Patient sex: M
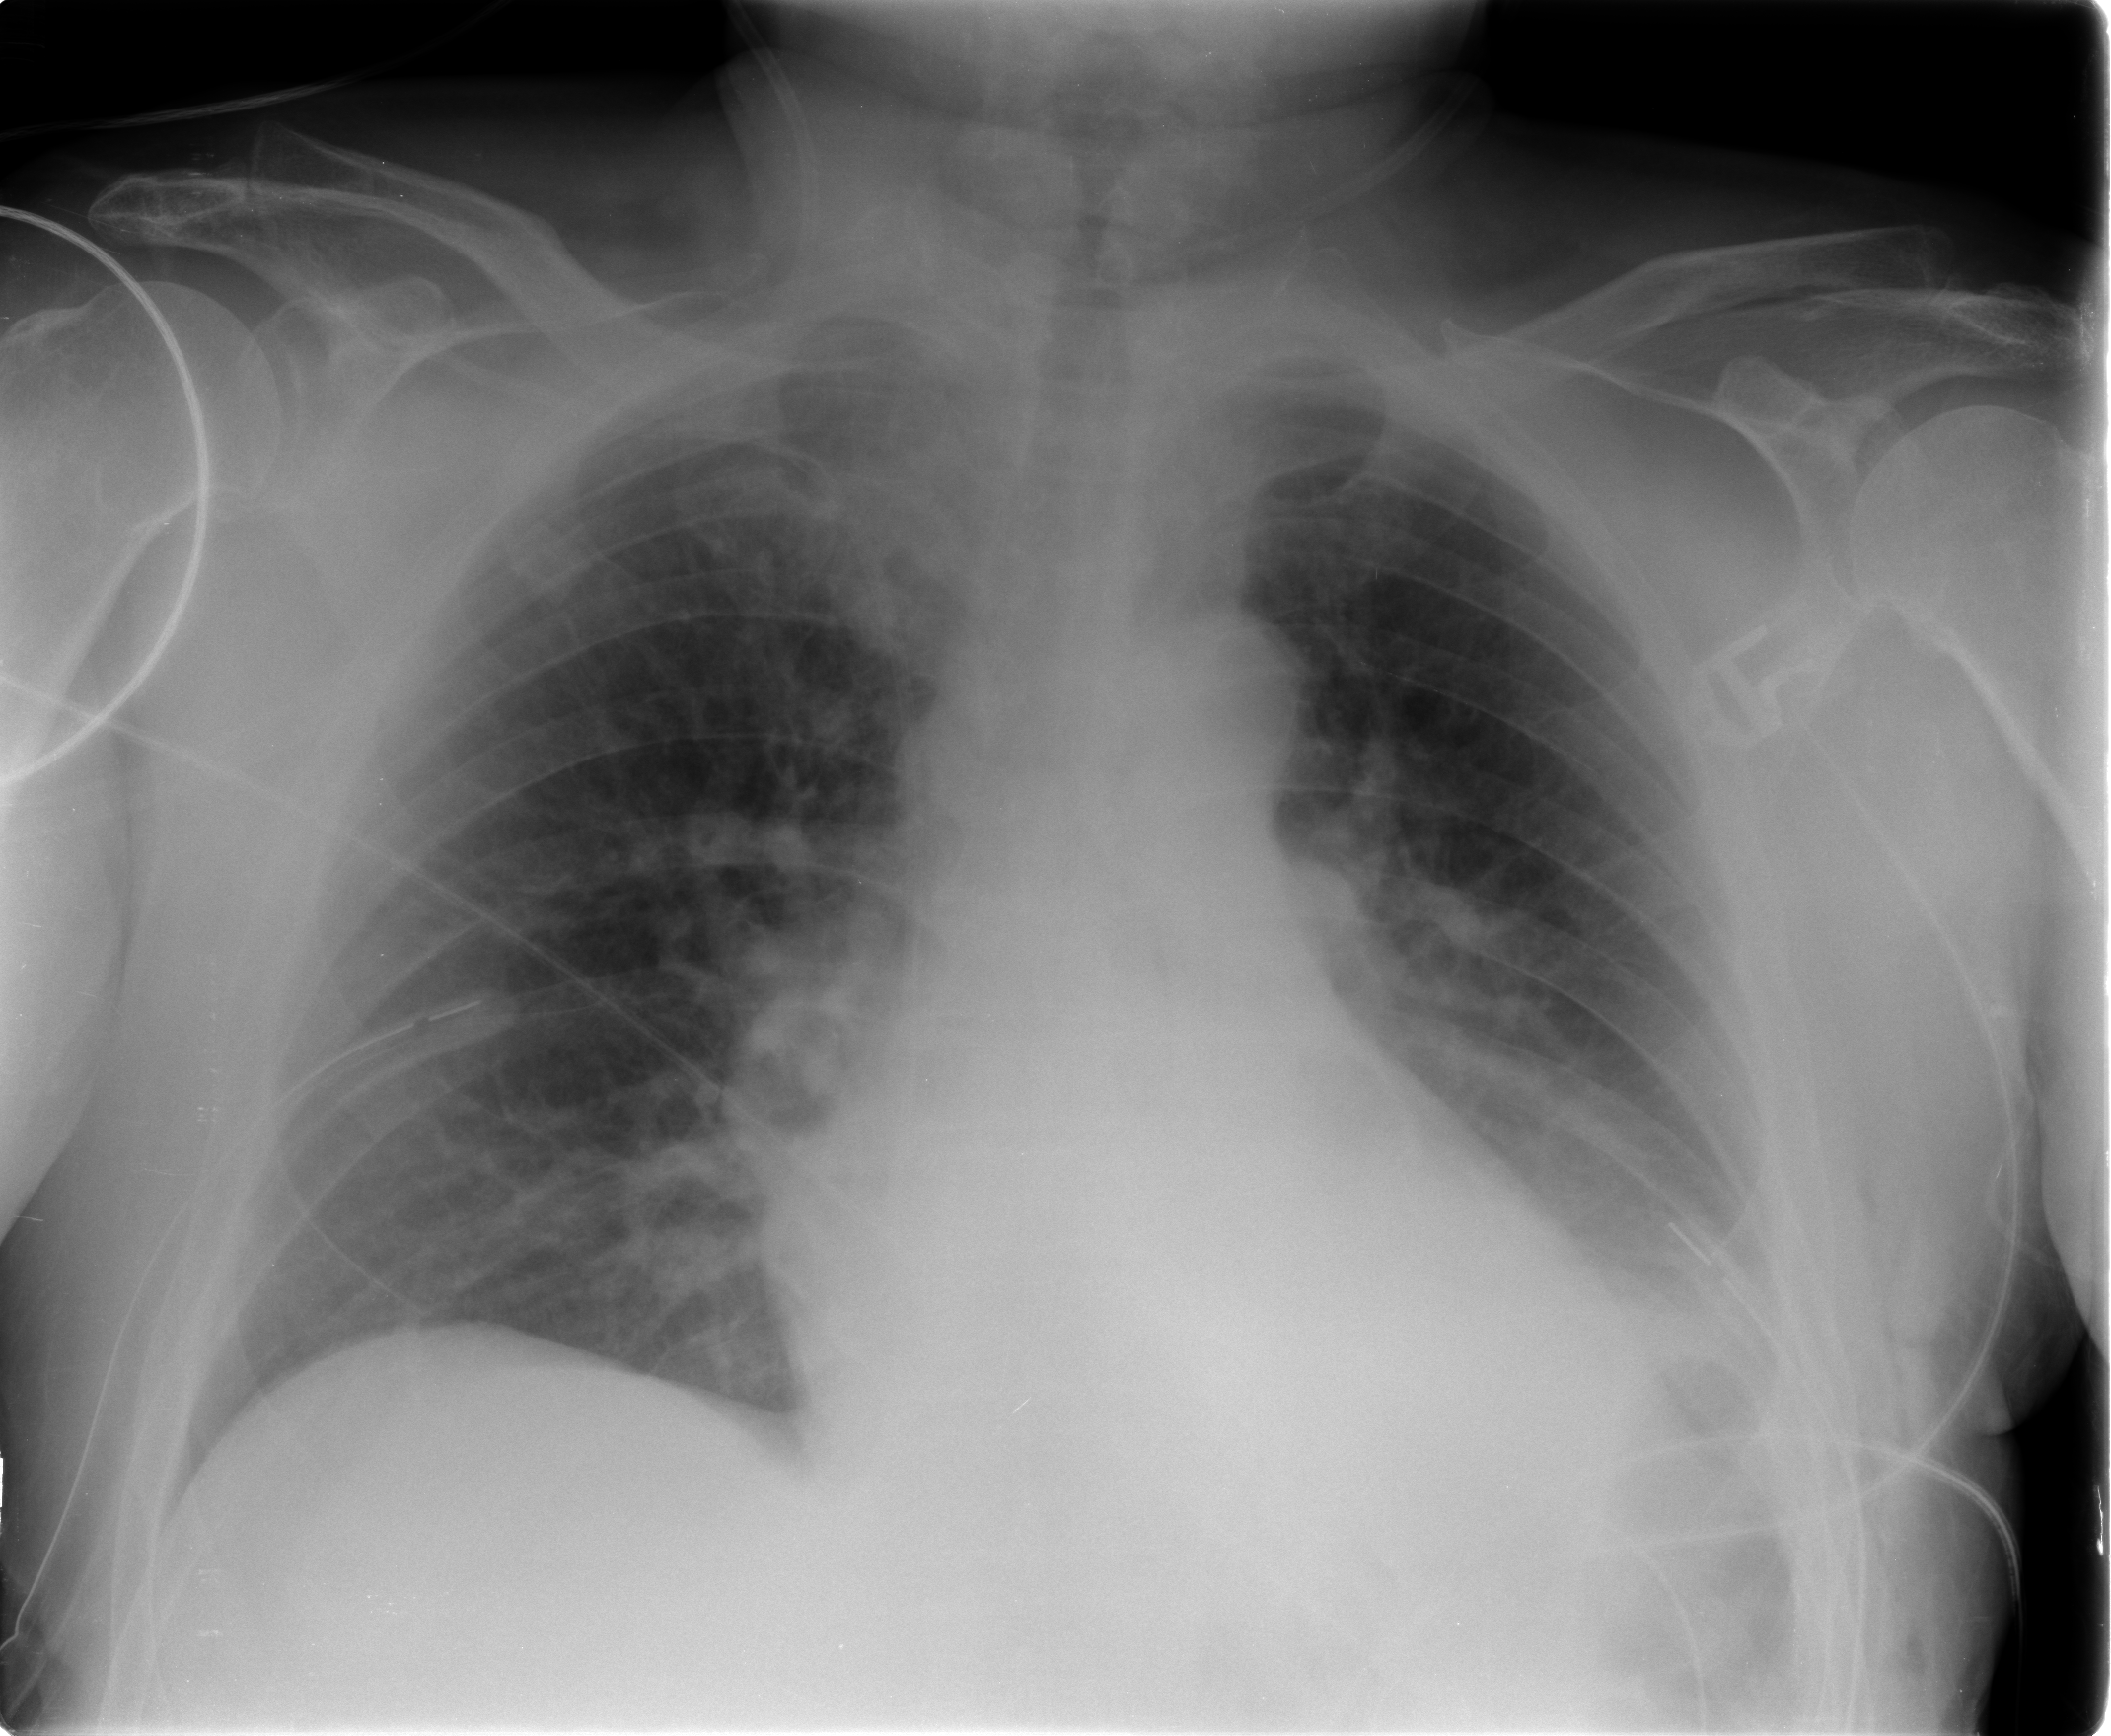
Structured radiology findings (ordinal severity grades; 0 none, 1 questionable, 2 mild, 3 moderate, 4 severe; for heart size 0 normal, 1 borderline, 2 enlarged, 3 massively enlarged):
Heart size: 2
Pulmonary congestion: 2
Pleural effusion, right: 0
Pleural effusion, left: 2
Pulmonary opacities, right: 0
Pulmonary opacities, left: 0
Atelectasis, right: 2
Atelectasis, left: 2